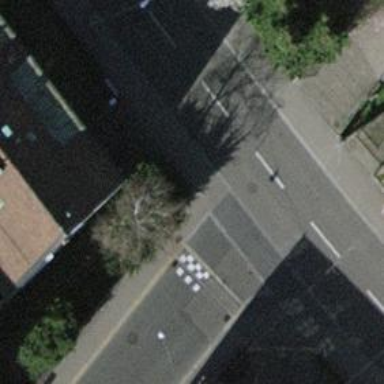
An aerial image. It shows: Unmarked crossing with traffic calming table.